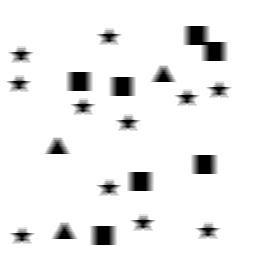
Squares: 7
Triangles: 3
Stars: 11
Total shapes: 21